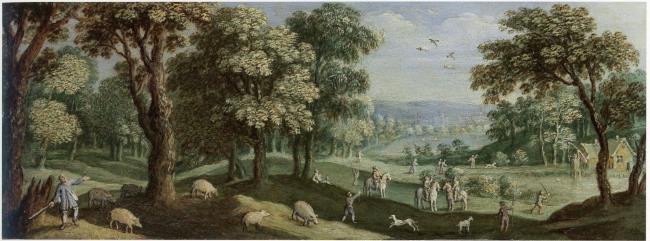
Title: Landscape with hunters and pigs
Artist: Marten Rijckaert
Earliest date: 1602
Latest date: 1631
Genre: painting
Iconography: cattle
Keywords: landscape (genre), hunting, hunter, herdsman, pig